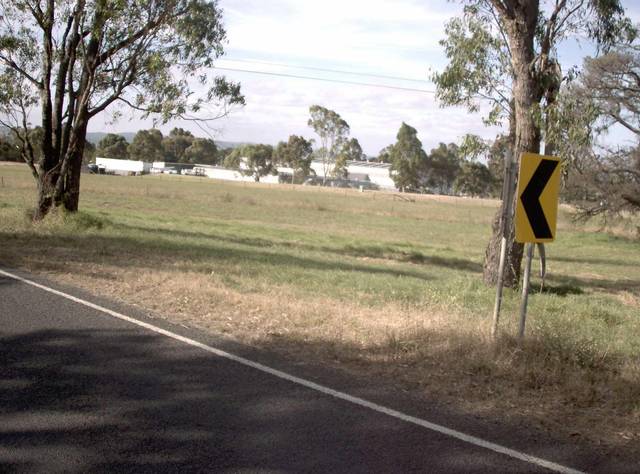
Region: Australia
Coordinates: -38.214, 146.522